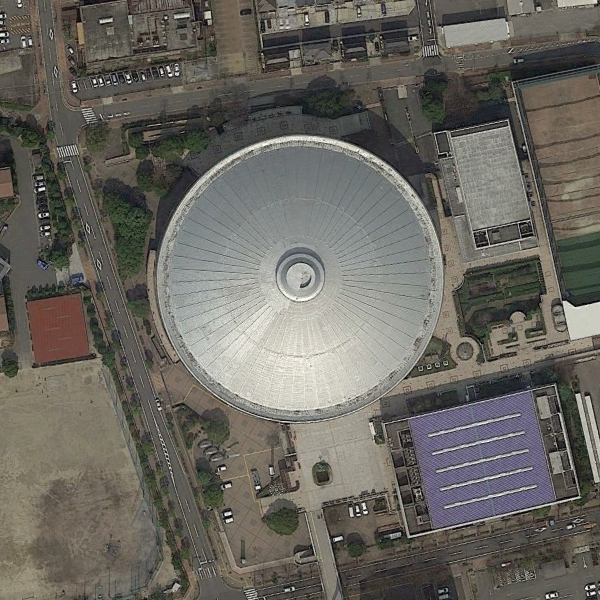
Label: Center